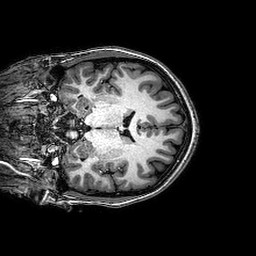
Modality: T1w
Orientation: coronal
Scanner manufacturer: philips
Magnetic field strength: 3 T
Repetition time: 0.008193 s
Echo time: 0.00376 s